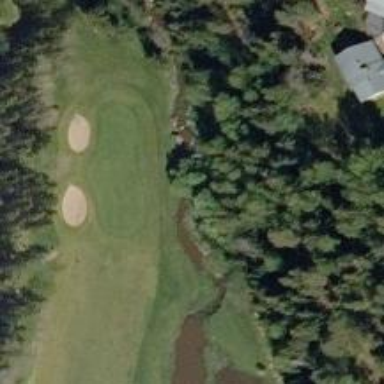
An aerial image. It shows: Path for both roads and golfers.